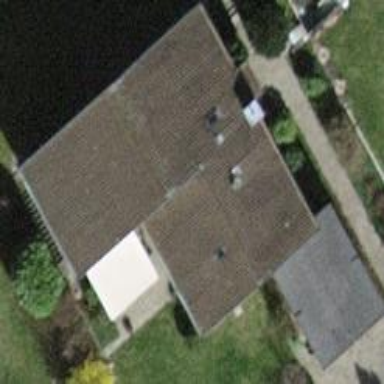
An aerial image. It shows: Building with tiled roof.